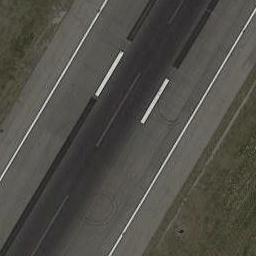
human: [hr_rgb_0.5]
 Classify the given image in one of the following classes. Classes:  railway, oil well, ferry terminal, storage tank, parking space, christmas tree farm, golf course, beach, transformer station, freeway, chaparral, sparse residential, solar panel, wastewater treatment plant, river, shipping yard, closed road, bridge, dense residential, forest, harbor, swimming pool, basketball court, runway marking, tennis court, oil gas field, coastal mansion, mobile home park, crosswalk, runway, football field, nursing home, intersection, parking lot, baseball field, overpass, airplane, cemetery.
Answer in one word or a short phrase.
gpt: runway